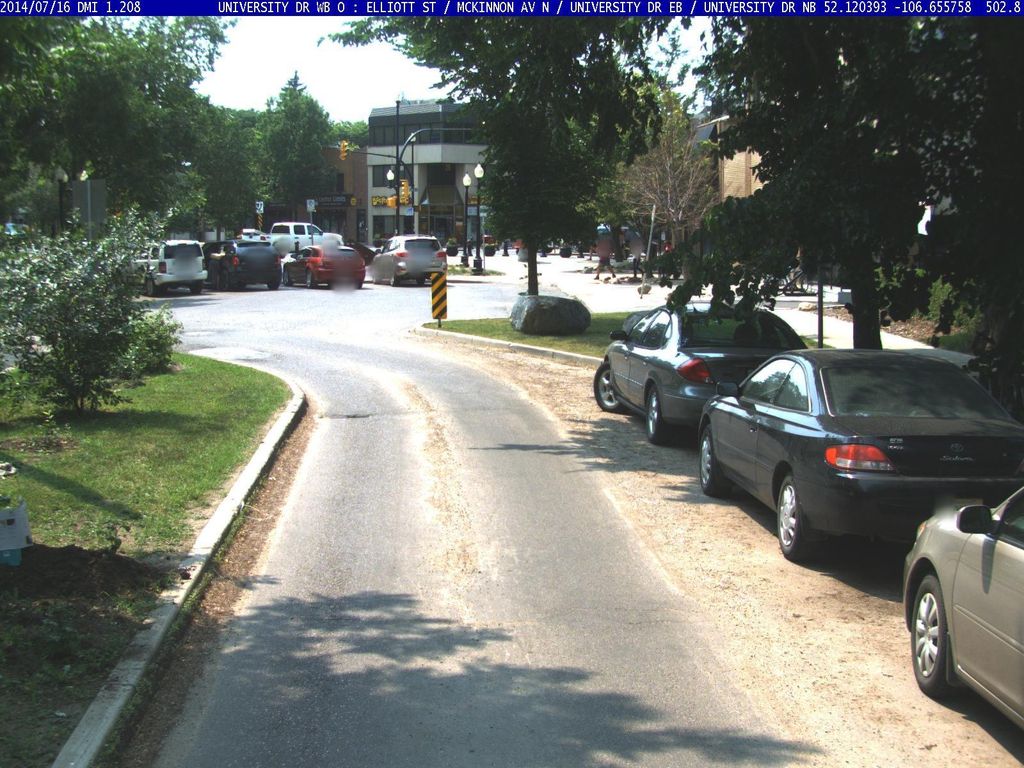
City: saskatoon